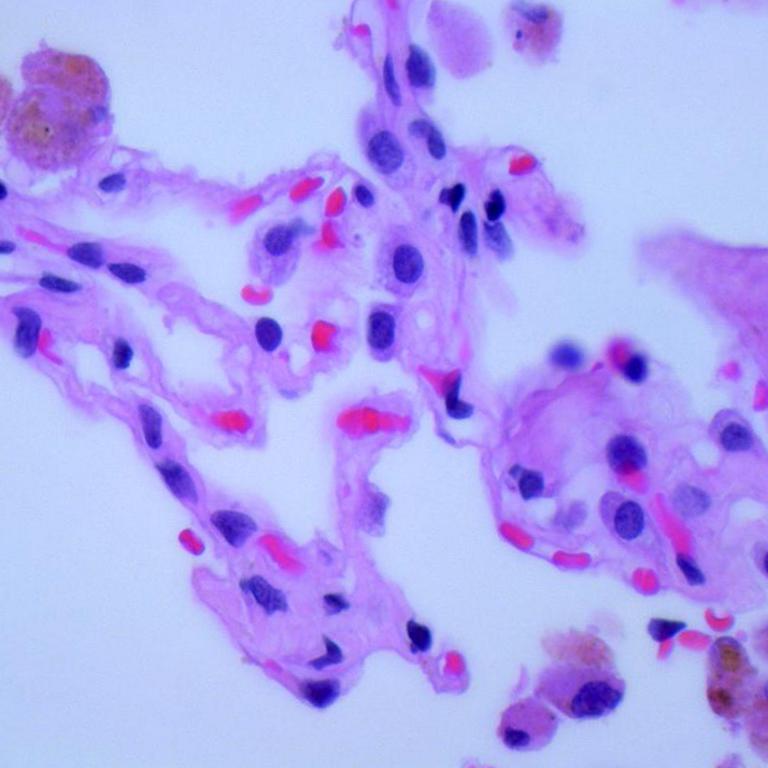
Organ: lung
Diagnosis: benign